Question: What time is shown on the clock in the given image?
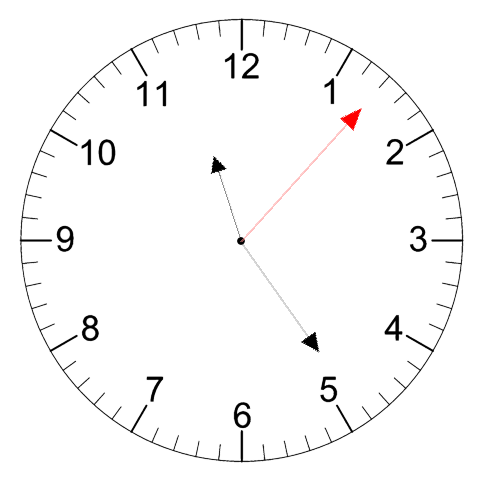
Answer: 11:24:07